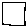
Label: square